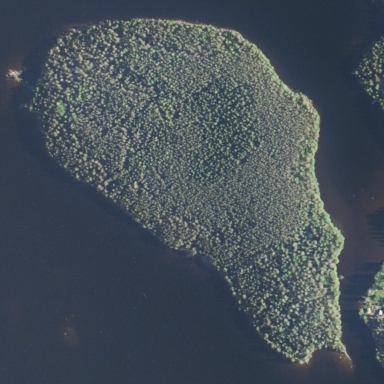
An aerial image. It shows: Island covered with woodland.